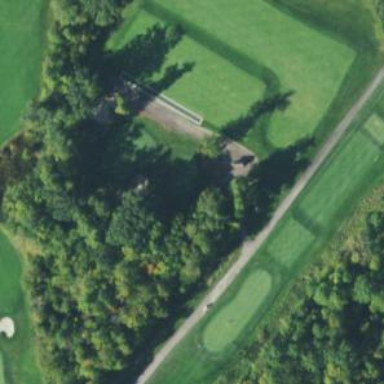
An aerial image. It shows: Path for golf carts.